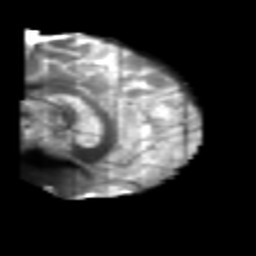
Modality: T2w
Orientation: sagittal
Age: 43
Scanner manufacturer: philips
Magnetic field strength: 3 T
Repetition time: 8.536 s
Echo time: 0.1273 s